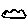
Label: cloud